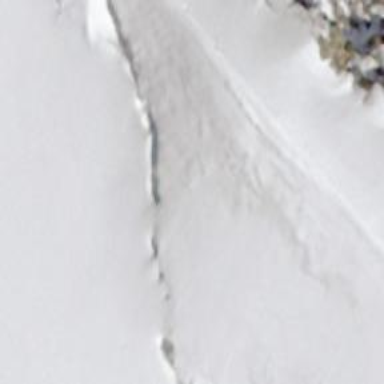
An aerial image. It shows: Ice road path.